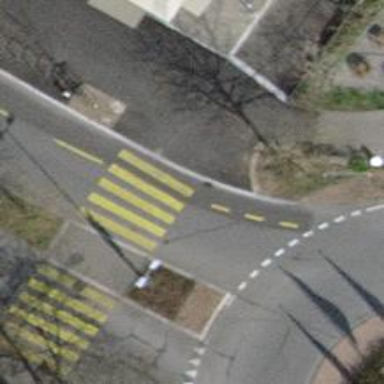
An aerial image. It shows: Uncontrolled zebra crossing with central island.